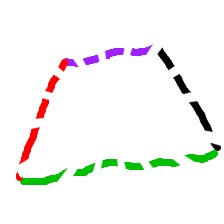
Shape: trapezoid